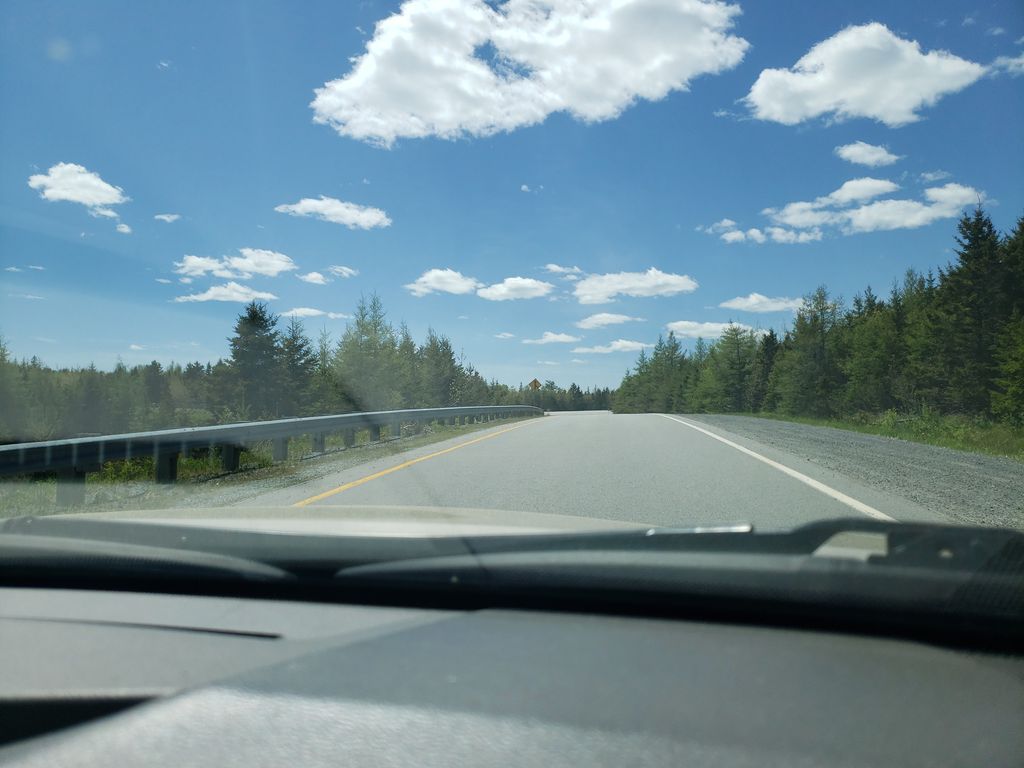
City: halifax